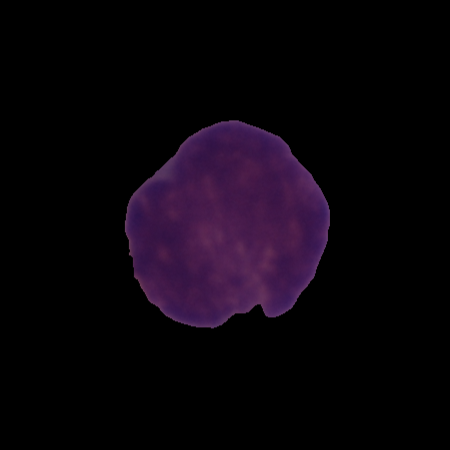
Label: cancer